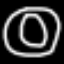
Label: donut